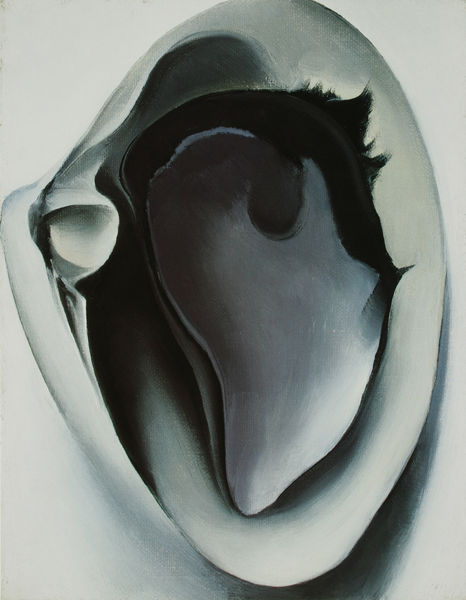
Titel: Clam and Mussel
Künstler: Georgia O'Keeffe
Institution: Im Besitz der Künstlerin
Schlagwörter: blau, dunkel, gemälde, meer, schatten, wasser, weiß, aquarell, grün, grau, hell, licht, ohr, schwarz, malerei, schale, öl, innen, kontrast, oval, rund, hellblau, papier, abstrakt, afrika, farbe, formen, linien, dunkelblau, perlmutt, linie, dali, acryl, form, muschel, weich, o'eeffe, georgia o'eefe